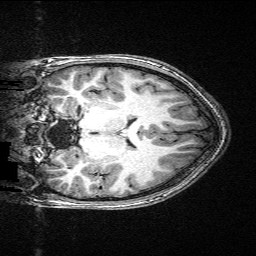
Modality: T1w
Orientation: coronal
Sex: male
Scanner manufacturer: siemens
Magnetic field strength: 3 T
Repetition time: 2.3 s
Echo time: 0.00336 s